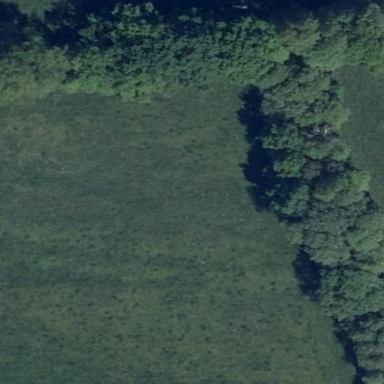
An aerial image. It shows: Deciduous broadleaved woodland.